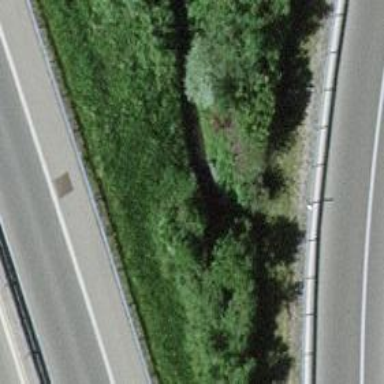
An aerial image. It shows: Culvert tunnel that serves as drain for the waterway.